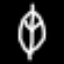
Label: leaf